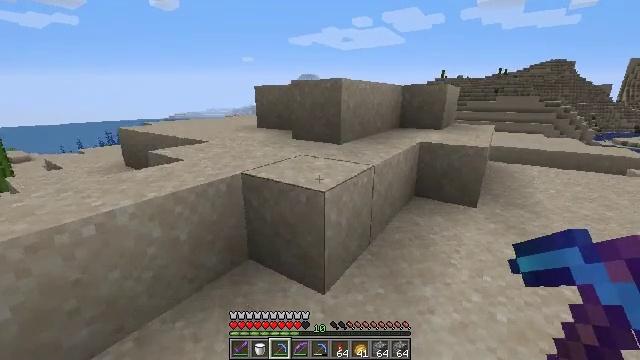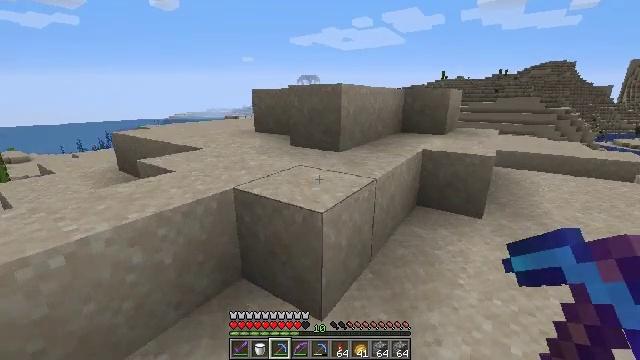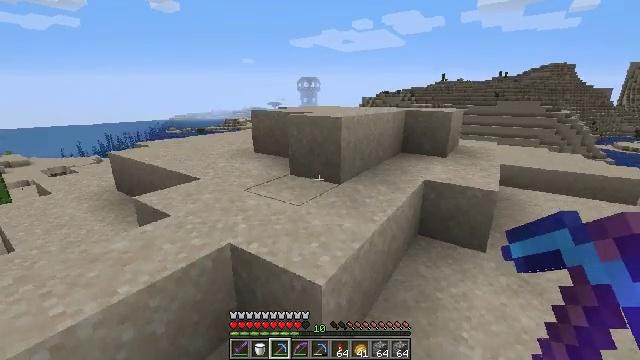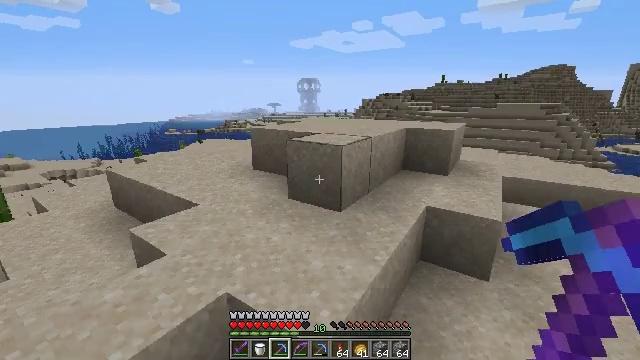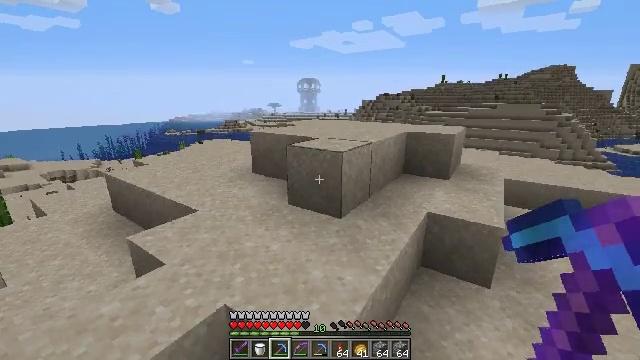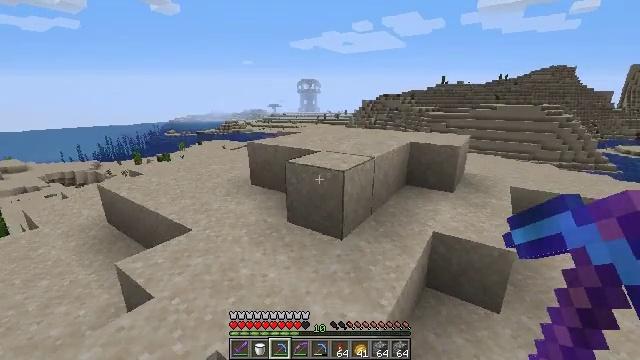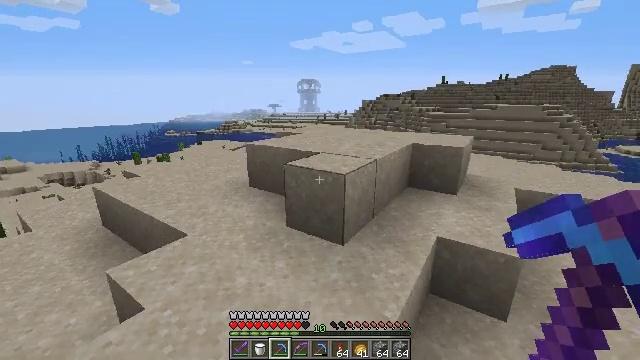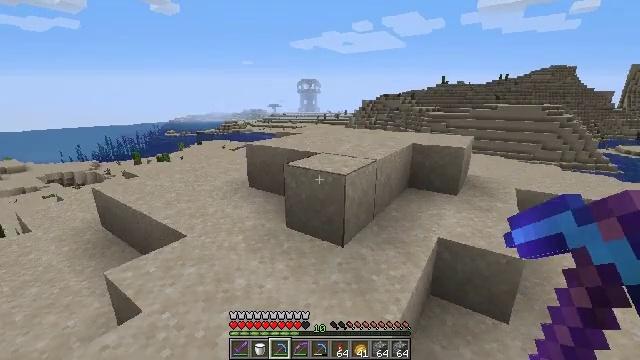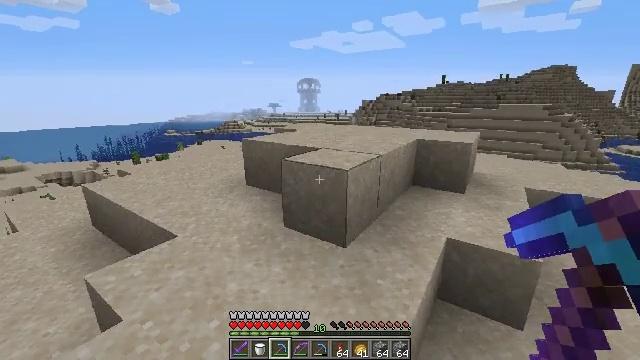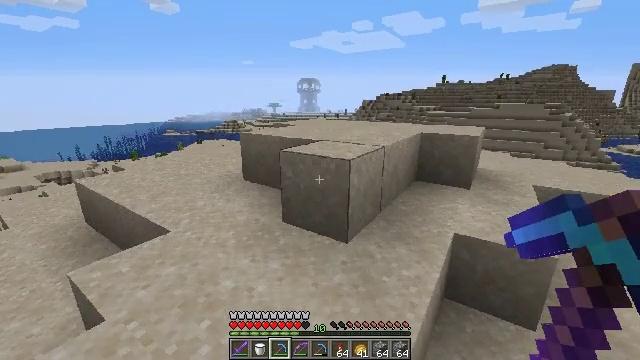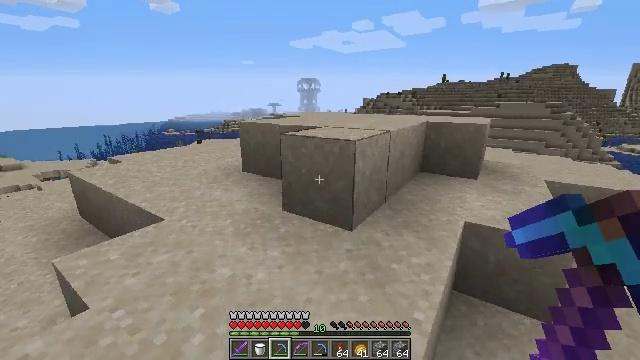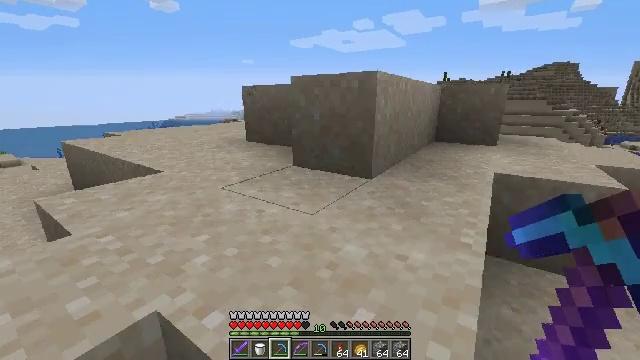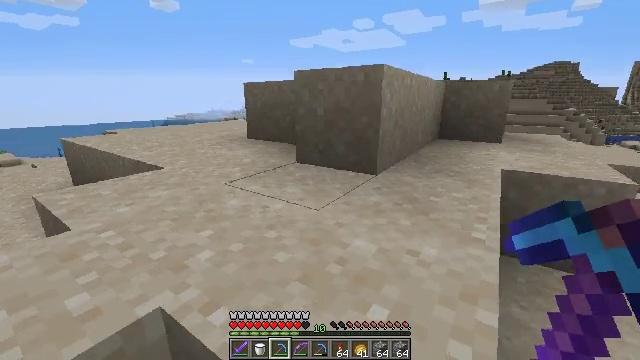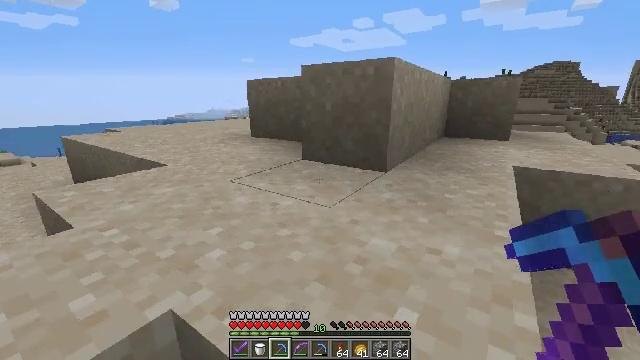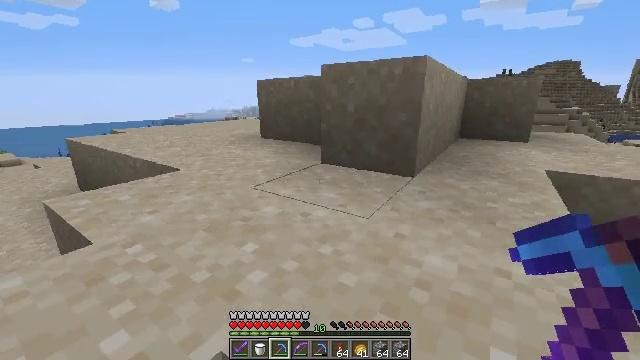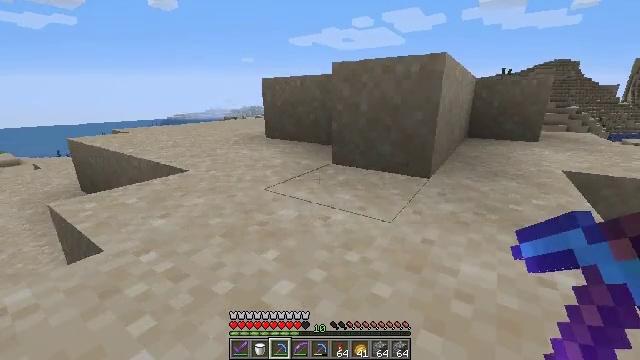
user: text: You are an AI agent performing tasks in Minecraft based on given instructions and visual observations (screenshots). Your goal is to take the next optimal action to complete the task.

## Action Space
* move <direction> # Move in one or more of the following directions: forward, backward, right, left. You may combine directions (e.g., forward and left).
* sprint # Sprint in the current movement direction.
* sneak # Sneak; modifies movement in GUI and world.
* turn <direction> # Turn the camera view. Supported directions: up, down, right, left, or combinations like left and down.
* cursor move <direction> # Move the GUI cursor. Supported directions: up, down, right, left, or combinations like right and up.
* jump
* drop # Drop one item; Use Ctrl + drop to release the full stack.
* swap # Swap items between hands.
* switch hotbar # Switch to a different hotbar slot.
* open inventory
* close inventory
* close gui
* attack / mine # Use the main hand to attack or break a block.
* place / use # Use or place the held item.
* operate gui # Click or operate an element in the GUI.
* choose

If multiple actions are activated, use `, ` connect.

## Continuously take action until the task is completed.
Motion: motion action
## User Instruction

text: Break the hay block to collect it.
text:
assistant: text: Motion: move forward, jump
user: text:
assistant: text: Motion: move forward, jump
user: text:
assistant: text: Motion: move forward, jump
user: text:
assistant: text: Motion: move forward, jump
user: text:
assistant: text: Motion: move forward, jump
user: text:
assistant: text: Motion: move forward, jump
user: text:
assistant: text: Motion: move forward, jump
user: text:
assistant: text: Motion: move forward, jump
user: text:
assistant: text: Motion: move forward
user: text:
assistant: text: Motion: move forward
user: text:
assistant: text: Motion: move forward
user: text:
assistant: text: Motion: move forward
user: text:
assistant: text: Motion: move forward
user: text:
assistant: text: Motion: move forward
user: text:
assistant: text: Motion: move forward
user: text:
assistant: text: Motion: move forward, jump
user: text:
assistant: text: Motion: move forward, jump
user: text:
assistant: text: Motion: move forward, jump
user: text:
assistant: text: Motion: move forward, turn right, jump
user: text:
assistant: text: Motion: move forward, turn right and down, jump
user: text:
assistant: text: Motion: move forward, turn right
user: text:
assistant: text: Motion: move forward, turn right
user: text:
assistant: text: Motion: move forward, turn right
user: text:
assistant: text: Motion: move forward, turn right
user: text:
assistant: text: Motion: move forward, turn right
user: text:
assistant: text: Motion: move forward
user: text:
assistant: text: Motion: move forward
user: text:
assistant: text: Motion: move forward, jump
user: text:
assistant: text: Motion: move forward, jump
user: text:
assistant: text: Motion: move forward, jump